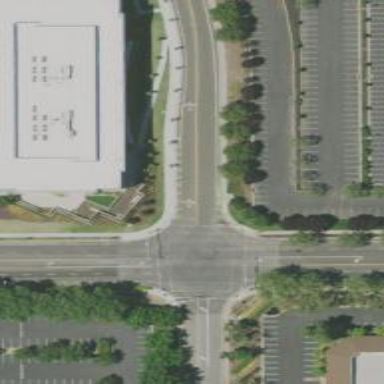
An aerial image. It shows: Footway with crossing lines.